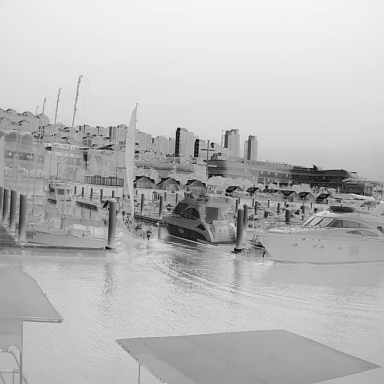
There are three sailboats in the infrared image.